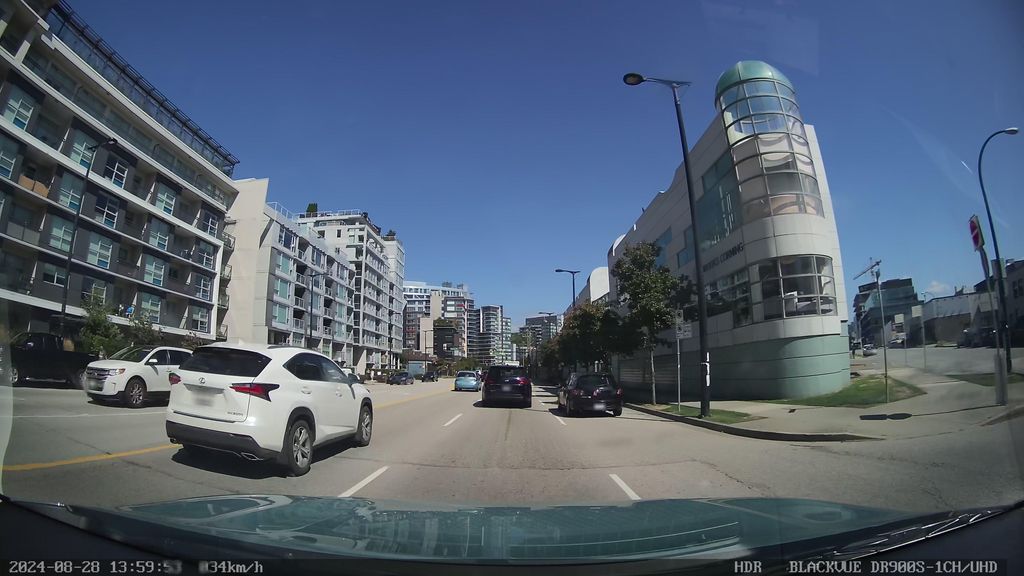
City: vancouver